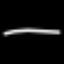
Label: line